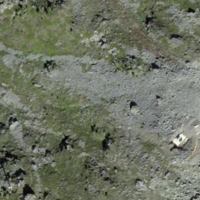
EUNIS habitat code: 26
Species observed at this site:
Saxifraga bryoides
Achillea nana